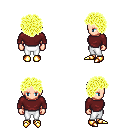
a pixel art fantasy rpg character, female body template, human, light skin, maroon long-sleeve shirt, white pants, gold curly afro hairstyle, gold boots, four views (front, back, left, right), 2x2 character sprite sheet, small pixel art, hard edges, no anti-aliasing